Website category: university
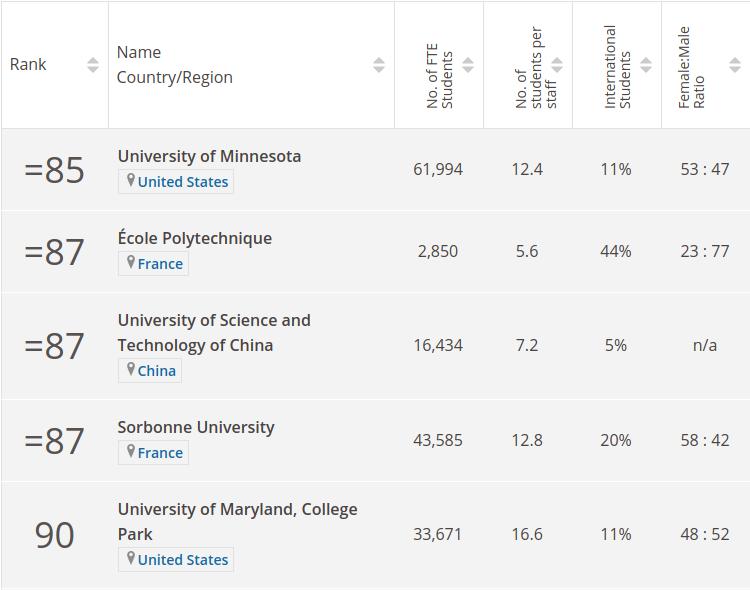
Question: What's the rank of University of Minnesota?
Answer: =85

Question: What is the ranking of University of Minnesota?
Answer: =85

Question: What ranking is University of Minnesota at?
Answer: =85

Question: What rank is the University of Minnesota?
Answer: =85

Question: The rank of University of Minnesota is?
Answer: =85

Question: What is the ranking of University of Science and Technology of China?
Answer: =87

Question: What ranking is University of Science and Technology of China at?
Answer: =87

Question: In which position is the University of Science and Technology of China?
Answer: =87

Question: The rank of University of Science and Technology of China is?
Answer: =87

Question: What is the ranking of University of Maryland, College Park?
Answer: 90

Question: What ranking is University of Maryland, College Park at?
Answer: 90

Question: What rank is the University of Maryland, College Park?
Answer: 90

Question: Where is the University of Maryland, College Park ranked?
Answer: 90

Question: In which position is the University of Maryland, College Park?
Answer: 90

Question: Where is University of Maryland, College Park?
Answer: United States

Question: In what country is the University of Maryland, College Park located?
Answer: United States

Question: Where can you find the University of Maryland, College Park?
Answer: United States

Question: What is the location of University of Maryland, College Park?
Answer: United States

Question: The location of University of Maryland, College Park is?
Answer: United States

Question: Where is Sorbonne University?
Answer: France

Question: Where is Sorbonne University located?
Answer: France

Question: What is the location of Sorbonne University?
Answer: France

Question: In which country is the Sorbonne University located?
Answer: France

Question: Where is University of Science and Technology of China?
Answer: China

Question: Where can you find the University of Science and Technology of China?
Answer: China

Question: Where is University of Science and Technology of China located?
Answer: China

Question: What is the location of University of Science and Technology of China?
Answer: China

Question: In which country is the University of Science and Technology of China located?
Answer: China

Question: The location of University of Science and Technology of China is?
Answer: China

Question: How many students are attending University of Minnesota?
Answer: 61,994

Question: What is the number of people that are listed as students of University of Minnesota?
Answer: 61,994

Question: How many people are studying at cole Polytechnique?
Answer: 2,850

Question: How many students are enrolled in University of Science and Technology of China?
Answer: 16,434

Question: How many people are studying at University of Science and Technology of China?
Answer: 16,434

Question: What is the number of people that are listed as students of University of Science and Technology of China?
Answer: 16,434

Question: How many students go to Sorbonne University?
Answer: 43,585

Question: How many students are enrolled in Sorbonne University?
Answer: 43,585

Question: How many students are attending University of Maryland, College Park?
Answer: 33,671

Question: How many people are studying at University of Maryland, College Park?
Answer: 33,671

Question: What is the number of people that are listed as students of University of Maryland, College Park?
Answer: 33,671

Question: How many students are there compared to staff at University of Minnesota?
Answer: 12.4

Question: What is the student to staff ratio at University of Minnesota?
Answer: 12.4

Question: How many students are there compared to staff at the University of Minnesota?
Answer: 12.4

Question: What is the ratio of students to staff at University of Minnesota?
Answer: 12.4

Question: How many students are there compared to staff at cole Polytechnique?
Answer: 5.6

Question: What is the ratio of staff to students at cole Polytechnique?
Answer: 5.6

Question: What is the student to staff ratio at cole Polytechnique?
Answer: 5.6

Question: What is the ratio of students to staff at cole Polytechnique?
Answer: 5.6

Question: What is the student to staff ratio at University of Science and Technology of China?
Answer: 7.2

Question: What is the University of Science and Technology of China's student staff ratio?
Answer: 7.2

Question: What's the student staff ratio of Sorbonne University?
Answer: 12.8

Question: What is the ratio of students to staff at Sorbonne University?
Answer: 12.8

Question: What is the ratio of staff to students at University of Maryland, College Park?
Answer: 16.6

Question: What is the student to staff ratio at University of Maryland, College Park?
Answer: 16.6

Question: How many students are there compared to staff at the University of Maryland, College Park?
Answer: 16.6

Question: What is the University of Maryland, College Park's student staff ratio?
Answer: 16.6

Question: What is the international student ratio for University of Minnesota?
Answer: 11%

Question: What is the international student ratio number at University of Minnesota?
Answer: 11%

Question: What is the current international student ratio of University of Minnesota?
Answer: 11%

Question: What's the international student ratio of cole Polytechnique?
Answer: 44%

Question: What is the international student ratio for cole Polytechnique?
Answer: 44%

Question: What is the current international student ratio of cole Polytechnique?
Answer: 44%

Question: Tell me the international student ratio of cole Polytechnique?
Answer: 44%

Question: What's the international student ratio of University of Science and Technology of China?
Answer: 5%